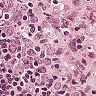
Metastatic tissue present: no